Brain MRI, t2w sequence, axial 2D slice.
Patient: age 42, sex F, weight 90 kg, height 1.9 m
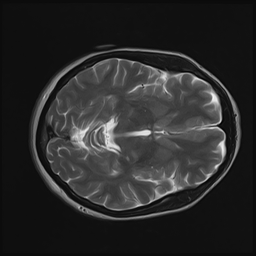